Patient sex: M
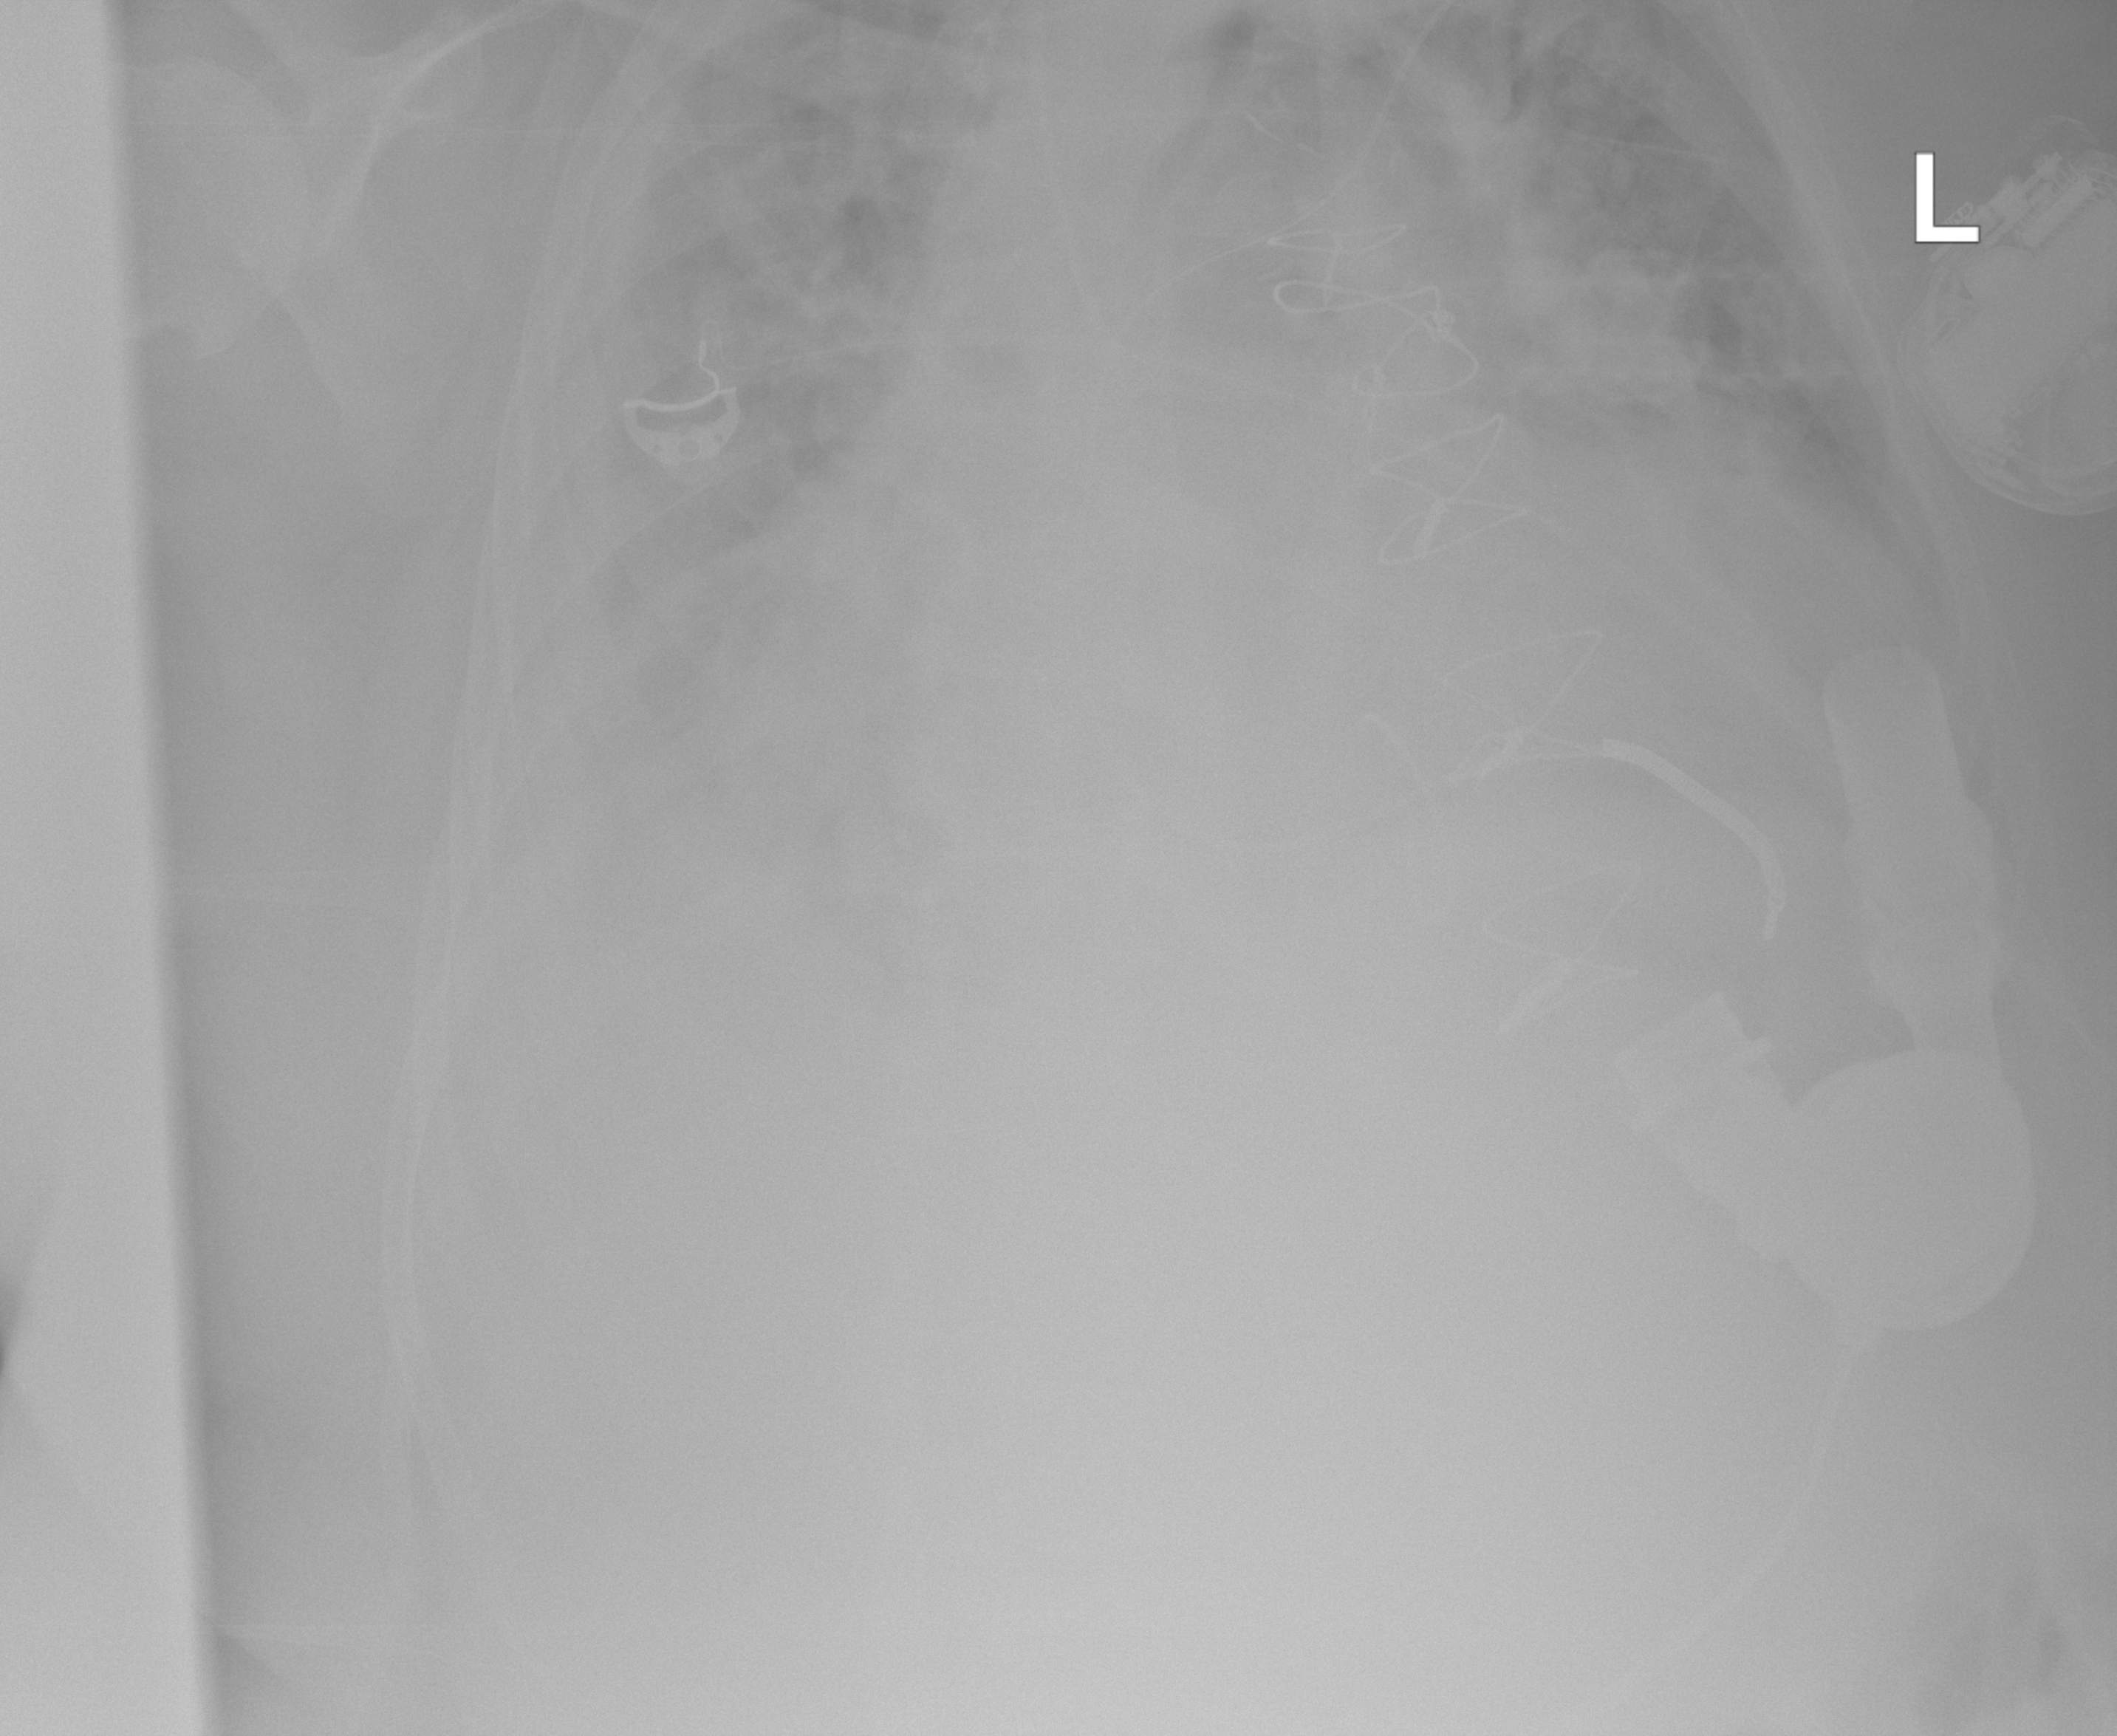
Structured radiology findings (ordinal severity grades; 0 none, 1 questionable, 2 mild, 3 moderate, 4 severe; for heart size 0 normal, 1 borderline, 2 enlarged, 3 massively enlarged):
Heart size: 2
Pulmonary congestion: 3
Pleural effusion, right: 3
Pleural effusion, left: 0
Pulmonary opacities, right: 0
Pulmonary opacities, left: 0
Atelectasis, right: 0
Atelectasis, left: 0